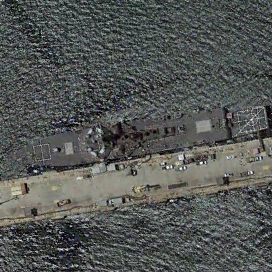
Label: destroyer